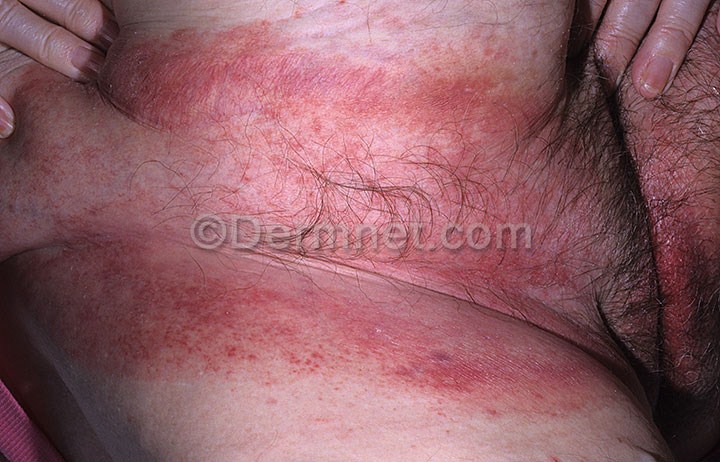
Disease: Tinea Ringworm Candidiasis and other Fungal Infections